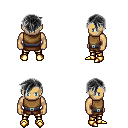
a pixel art fantasy rpg character, male body template, human, tanned skin, leather chest armor, gold greaves, gray pixie cut hairstyle, gold boots, four views (front, back, left, right), 2x2 character sprite sheet, small pixel art, hard edges, no anti-aliasing